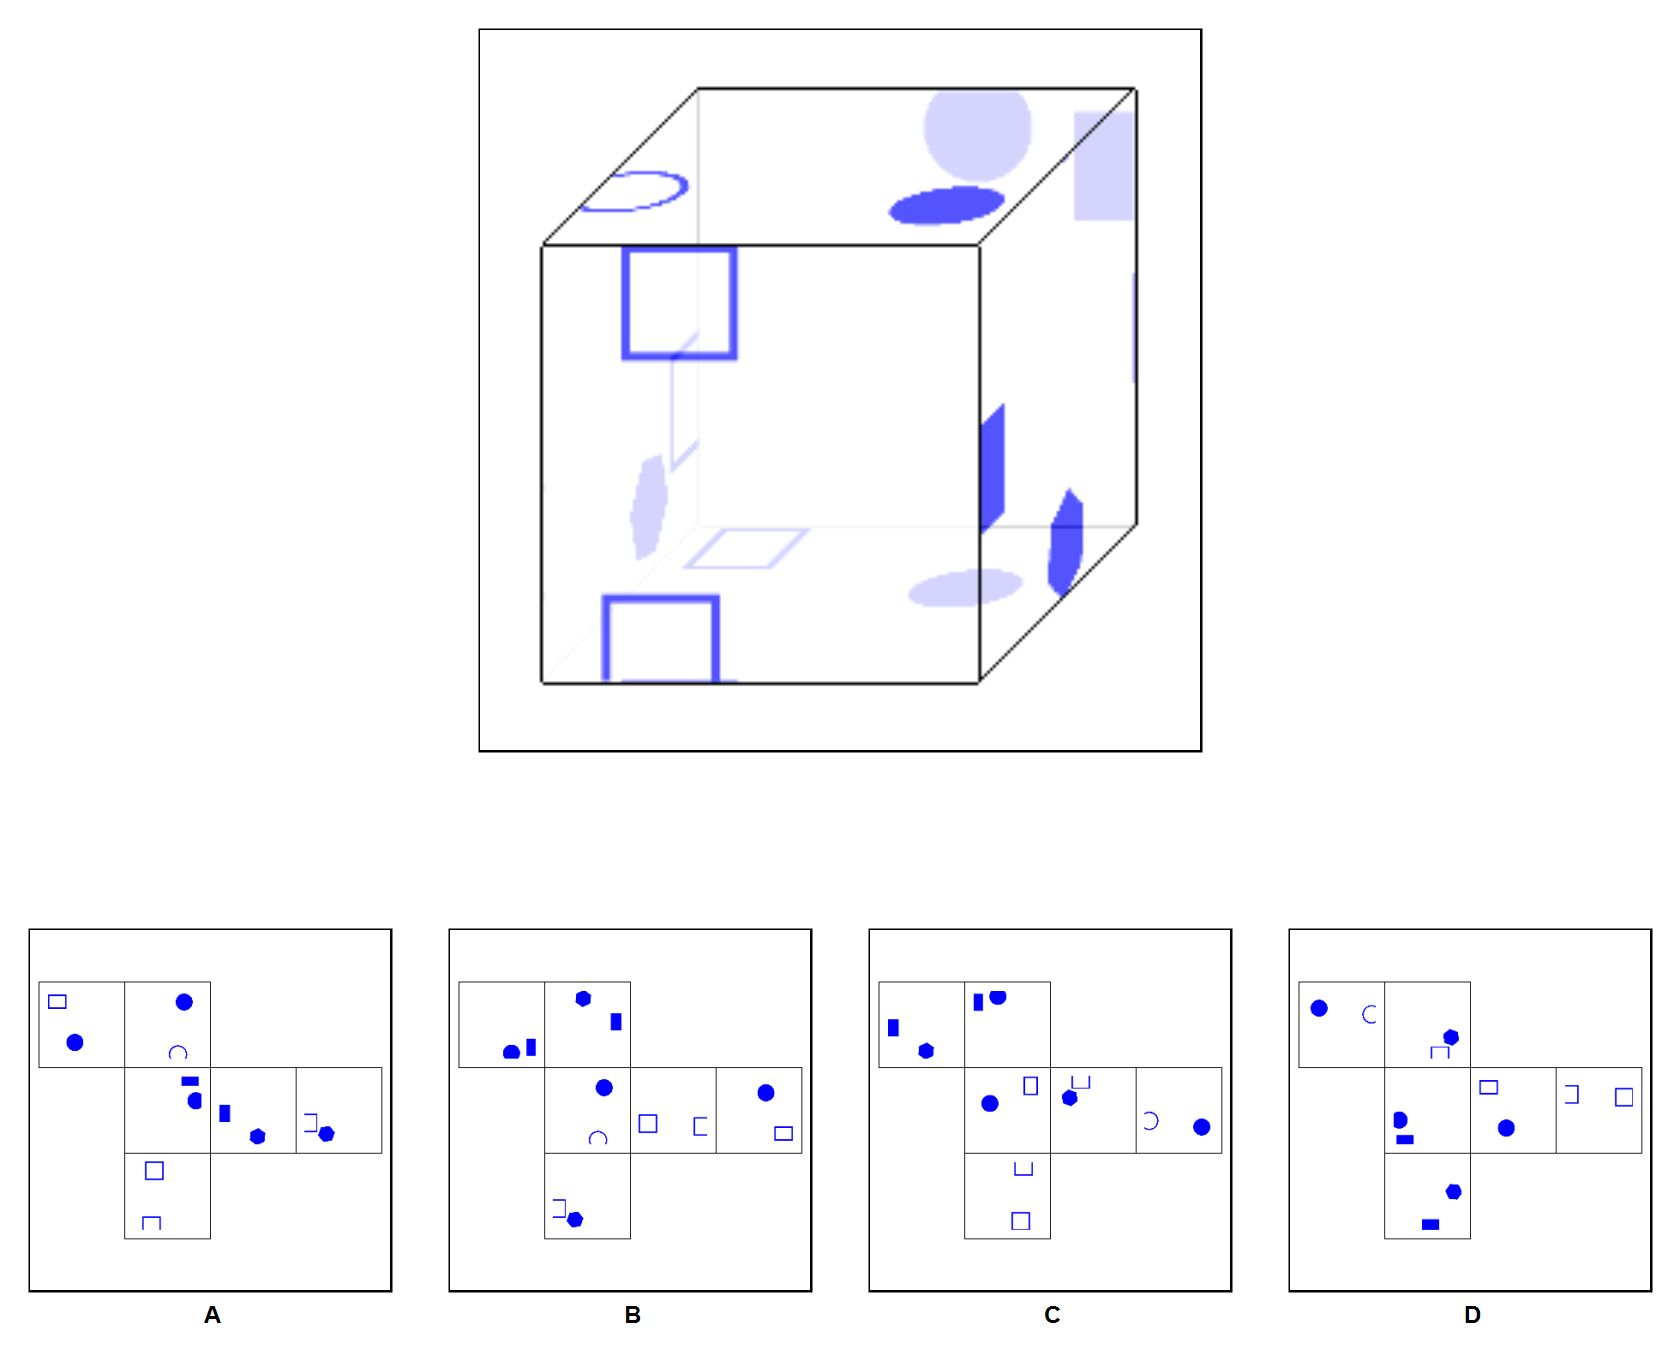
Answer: A